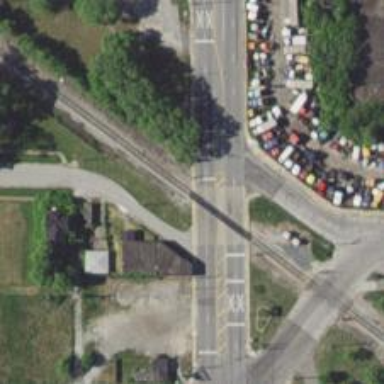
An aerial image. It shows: Railway crossing.